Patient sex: M
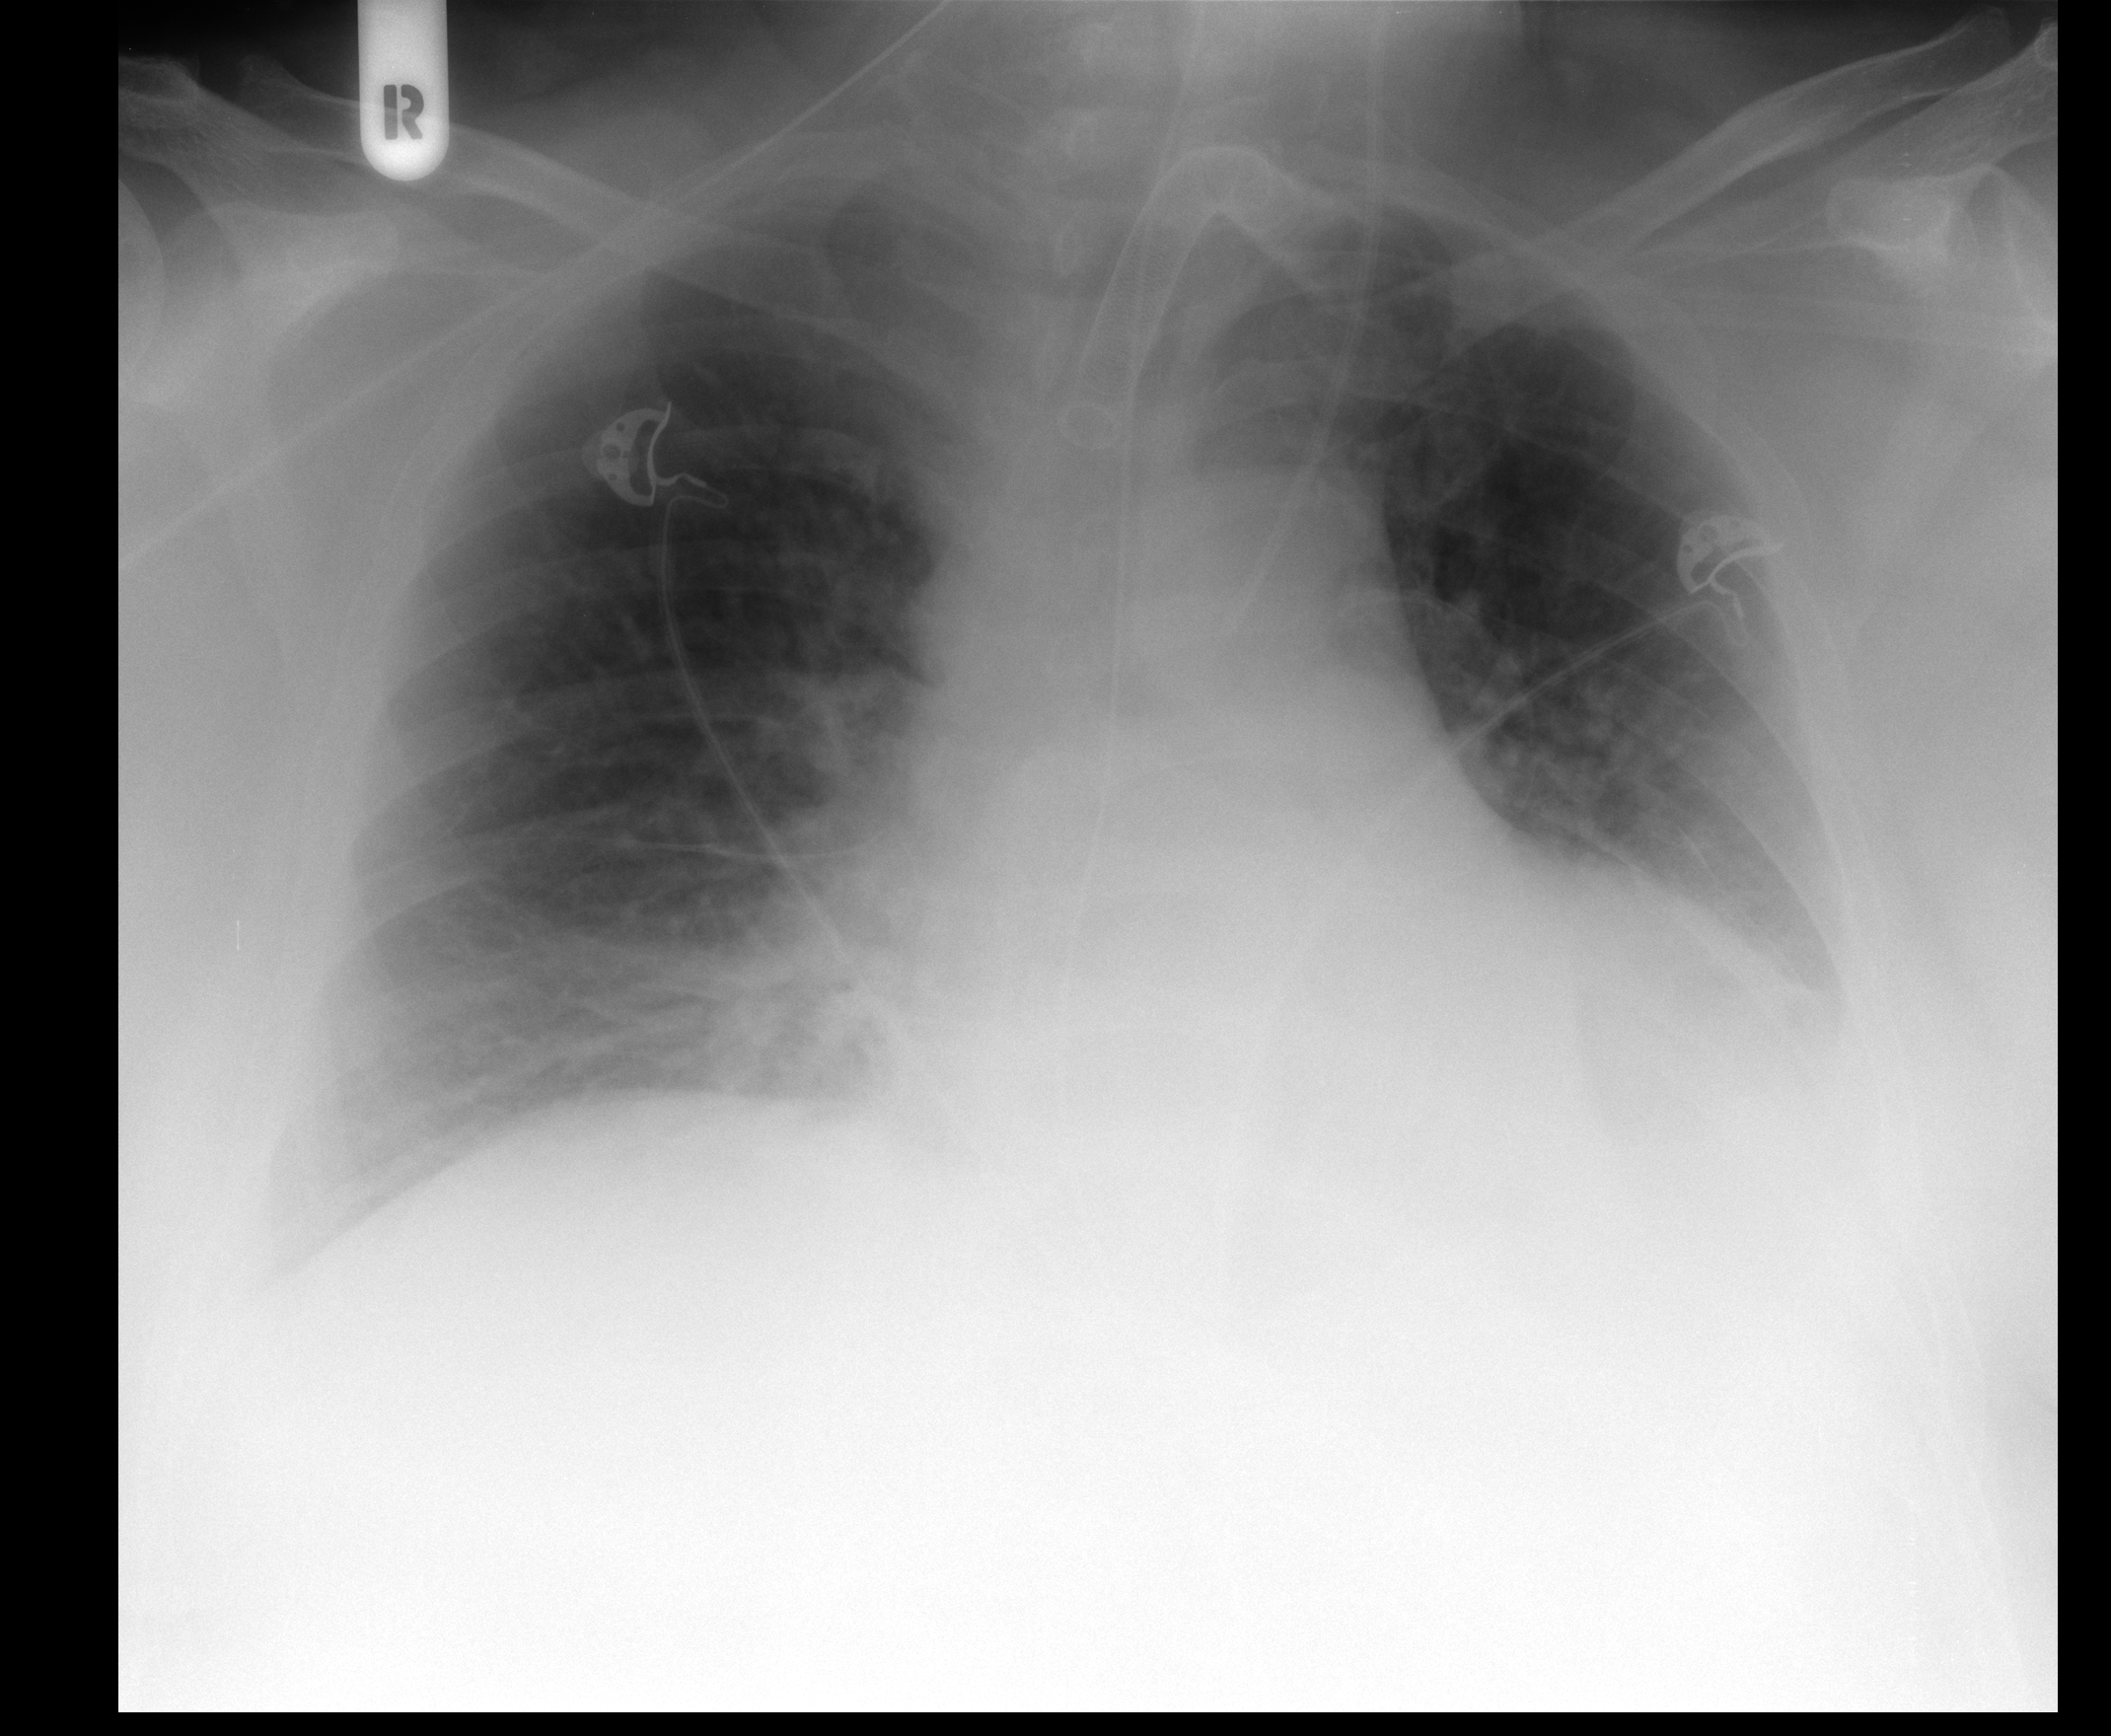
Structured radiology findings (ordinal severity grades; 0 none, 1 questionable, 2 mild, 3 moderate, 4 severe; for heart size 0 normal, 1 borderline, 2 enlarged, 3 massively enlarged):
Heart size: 3
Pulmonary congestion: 2
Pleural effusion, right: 0
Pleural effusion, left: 1
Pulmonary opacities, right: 0
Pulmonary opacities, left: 0
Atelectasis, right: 0
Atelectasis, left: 2